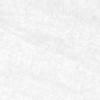
Label: change